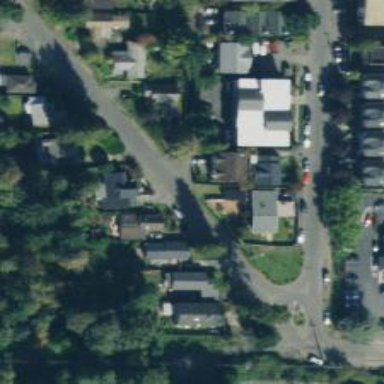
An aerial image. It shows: Alley classified as service road.